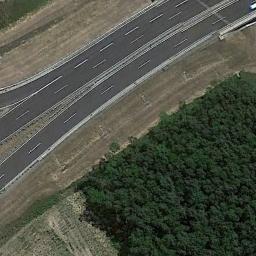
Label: freeway